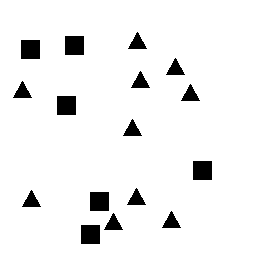
Squares: 6
Triangles: 10
Stars: 0
Total shapes: 16